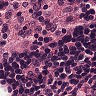
Metastatic tissue present: no